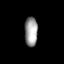
Tissue: prostate
Cell type: T cells
Senescence score: 0.3455
Nuclear area (px): 382
Mean DAPI intensity: 153.992